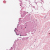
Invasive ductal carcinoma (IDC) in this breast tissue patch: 0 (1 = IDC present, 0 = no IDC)